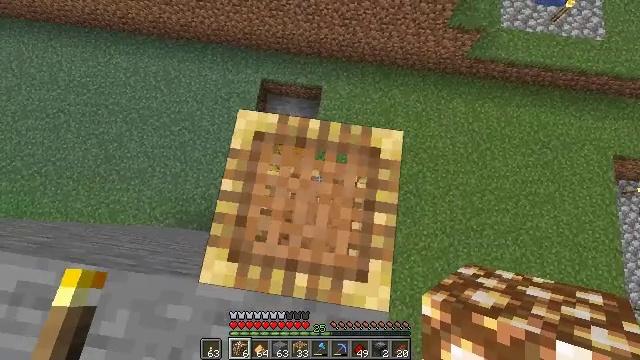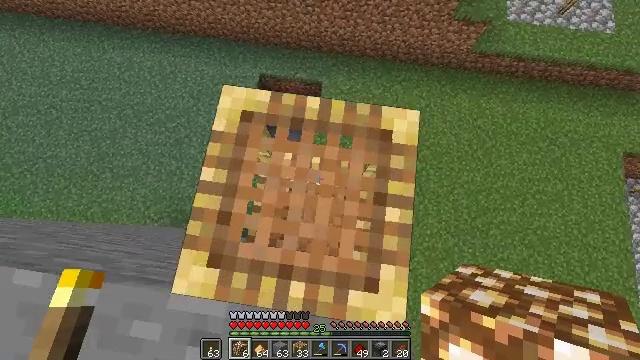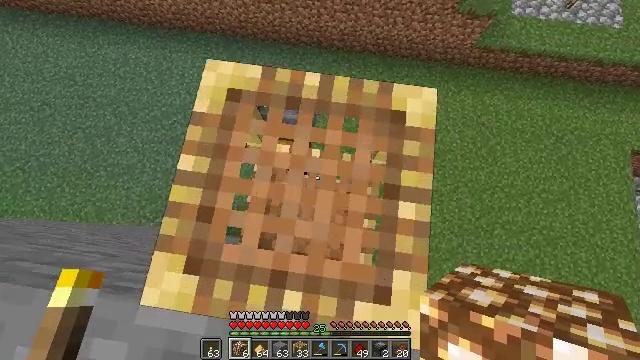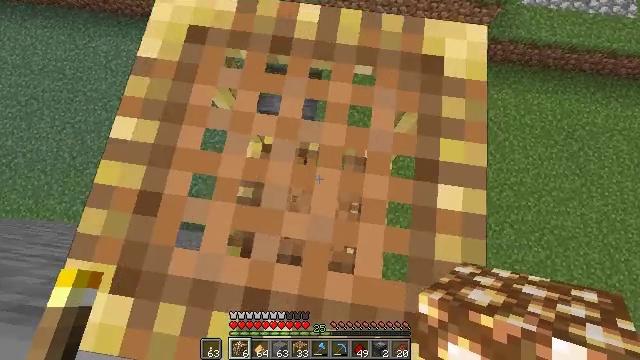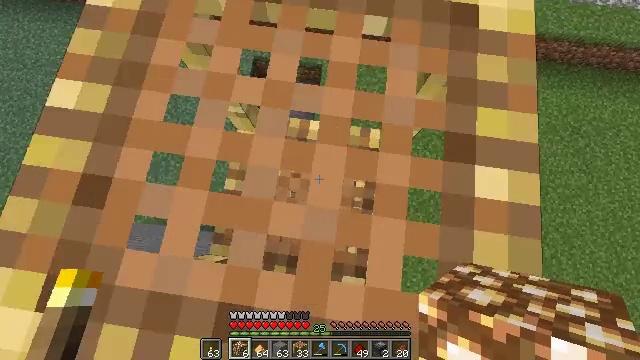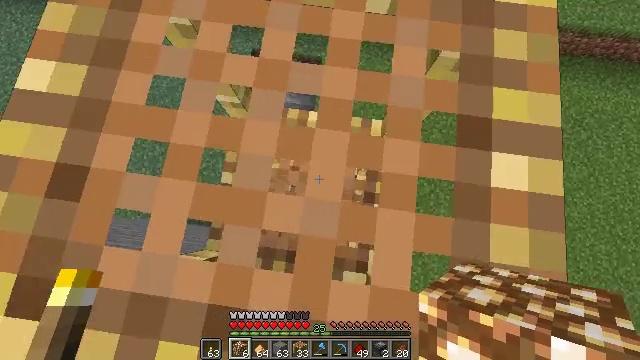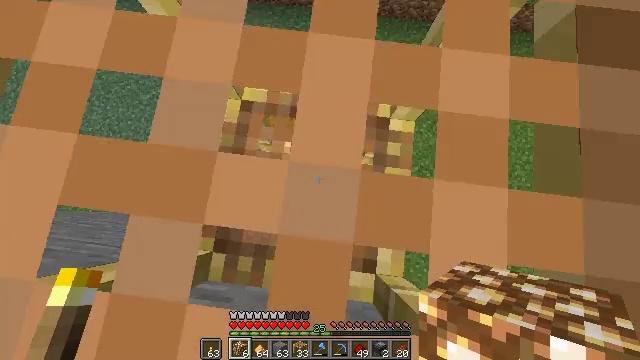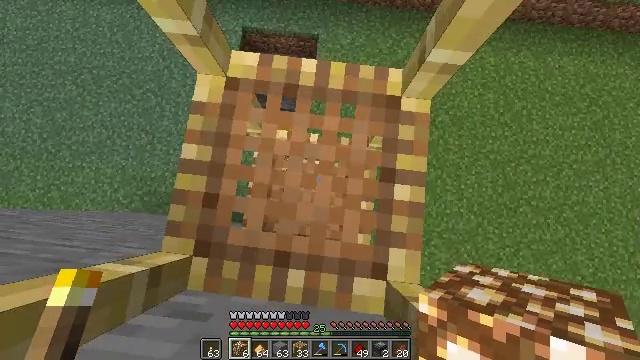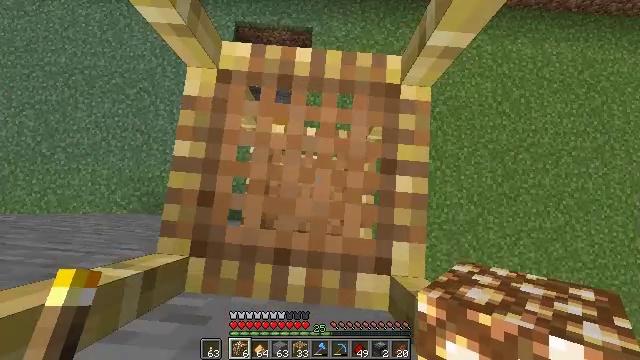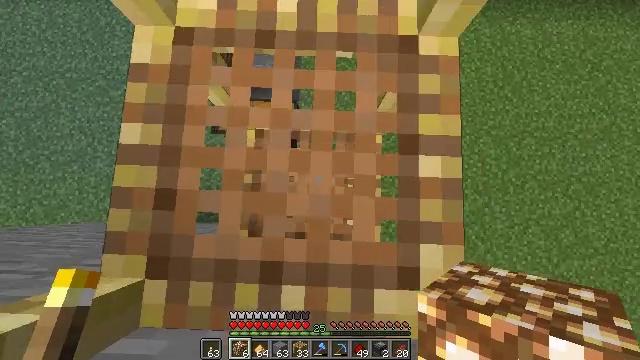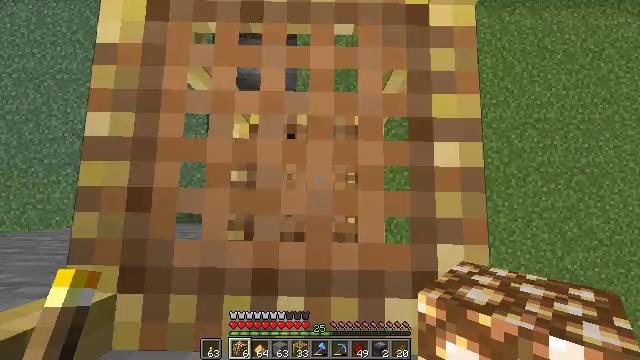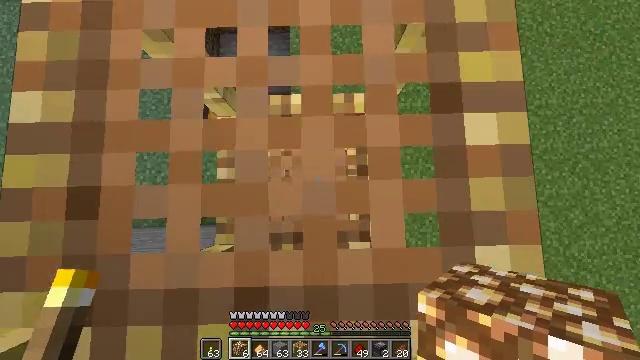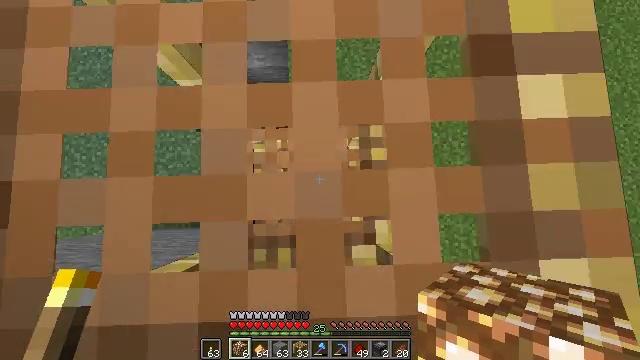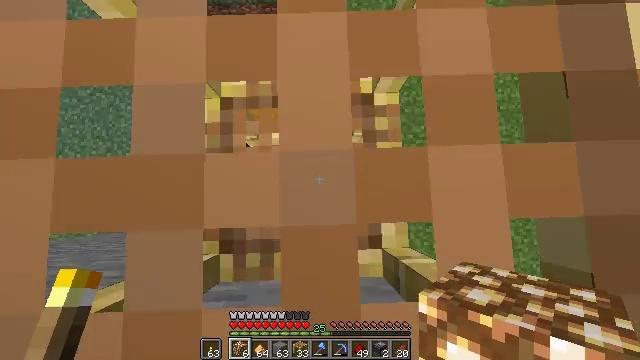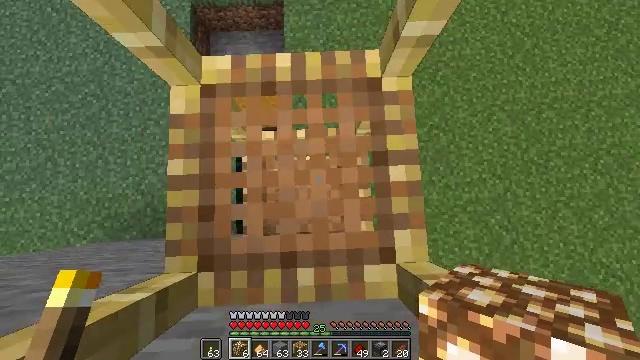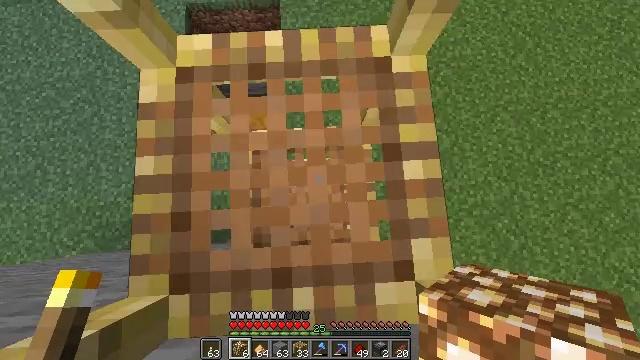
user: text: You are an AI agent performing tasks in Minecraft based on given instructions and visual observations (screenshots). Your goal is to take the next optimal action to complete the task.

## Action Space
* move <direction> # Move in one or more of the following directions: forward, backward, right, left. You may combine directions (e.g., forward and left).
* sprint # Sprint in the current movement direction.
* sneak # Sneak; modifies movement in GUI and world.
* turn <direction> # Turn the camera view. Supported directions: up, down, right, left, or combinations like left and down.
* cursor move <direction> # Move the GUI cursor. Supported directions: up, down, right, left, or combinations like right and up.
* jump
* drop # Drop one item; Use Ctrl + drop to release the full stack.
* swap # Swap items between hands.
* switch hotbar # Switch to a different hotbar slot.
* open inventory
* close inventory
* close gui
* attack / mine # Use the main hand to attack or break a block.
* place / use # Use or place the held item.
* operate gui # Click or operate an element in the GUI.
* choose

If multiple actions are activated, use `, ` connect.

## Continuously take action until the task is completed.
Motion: motion action
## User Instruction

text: Collect the black carpet for decoration use.
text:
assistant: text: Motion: sneak
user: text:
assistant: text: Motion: sneak
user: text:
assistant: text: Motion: sneak
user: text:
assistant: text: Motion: sneak
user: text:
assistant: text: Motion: sneak, turn down
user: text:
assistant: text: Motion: sneak, turn down
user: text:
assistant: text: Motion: sneak
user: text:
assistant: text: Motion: sneak, turn right and down
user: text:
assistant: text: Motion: sneak, turn right
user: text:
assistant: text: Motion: sneak, turn right
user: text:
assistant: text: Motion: sneak, turn right
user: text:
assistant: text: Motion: sneak
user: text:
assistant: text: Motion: sneak
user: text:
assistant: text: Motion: sneak, turn up
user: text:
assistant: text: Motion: sneak, turn up
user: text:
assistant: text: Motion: sneak
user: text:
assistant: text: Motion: sneak
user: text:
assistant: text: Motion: sneak, turn right
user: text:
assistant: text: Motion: sneak, turn right
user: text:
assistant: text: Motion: sneak, turn right
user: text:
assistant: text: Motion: sneak, turn right and up
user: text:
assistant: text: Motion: sneak, turn right and up
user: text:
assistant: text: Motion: sneak, turn right and up
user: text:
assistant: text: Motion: sneak, turn right and up
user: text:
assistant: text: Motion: sneak, turn right and up
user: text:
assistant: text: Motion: sneak, turn right and up
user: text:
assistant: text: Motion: sneak, turn right and up
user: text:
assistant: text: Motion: sneak, turn right and up
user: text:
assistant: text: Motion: move right, sneak, turn up
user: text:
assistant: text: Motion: move forward and move right, sneak, turn left and up